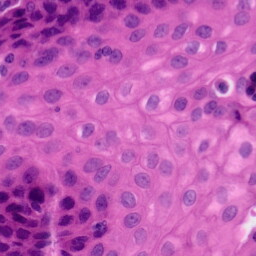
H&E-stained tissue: Tonsil